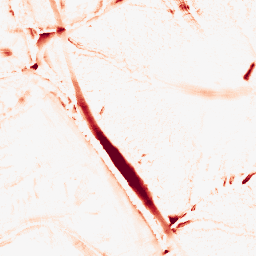
Category: morphological
Decomposition family: morphological
Decomposition parameters: operation: opening
size: 10
Upsampling method: cubic_catmull_rom
Upsampling parameters: scale: 4
Upsampling scale: 4